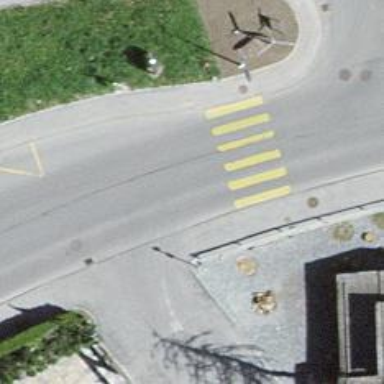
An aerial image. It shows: Zebra crossing on the road.